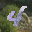
Label: 4